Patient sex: F
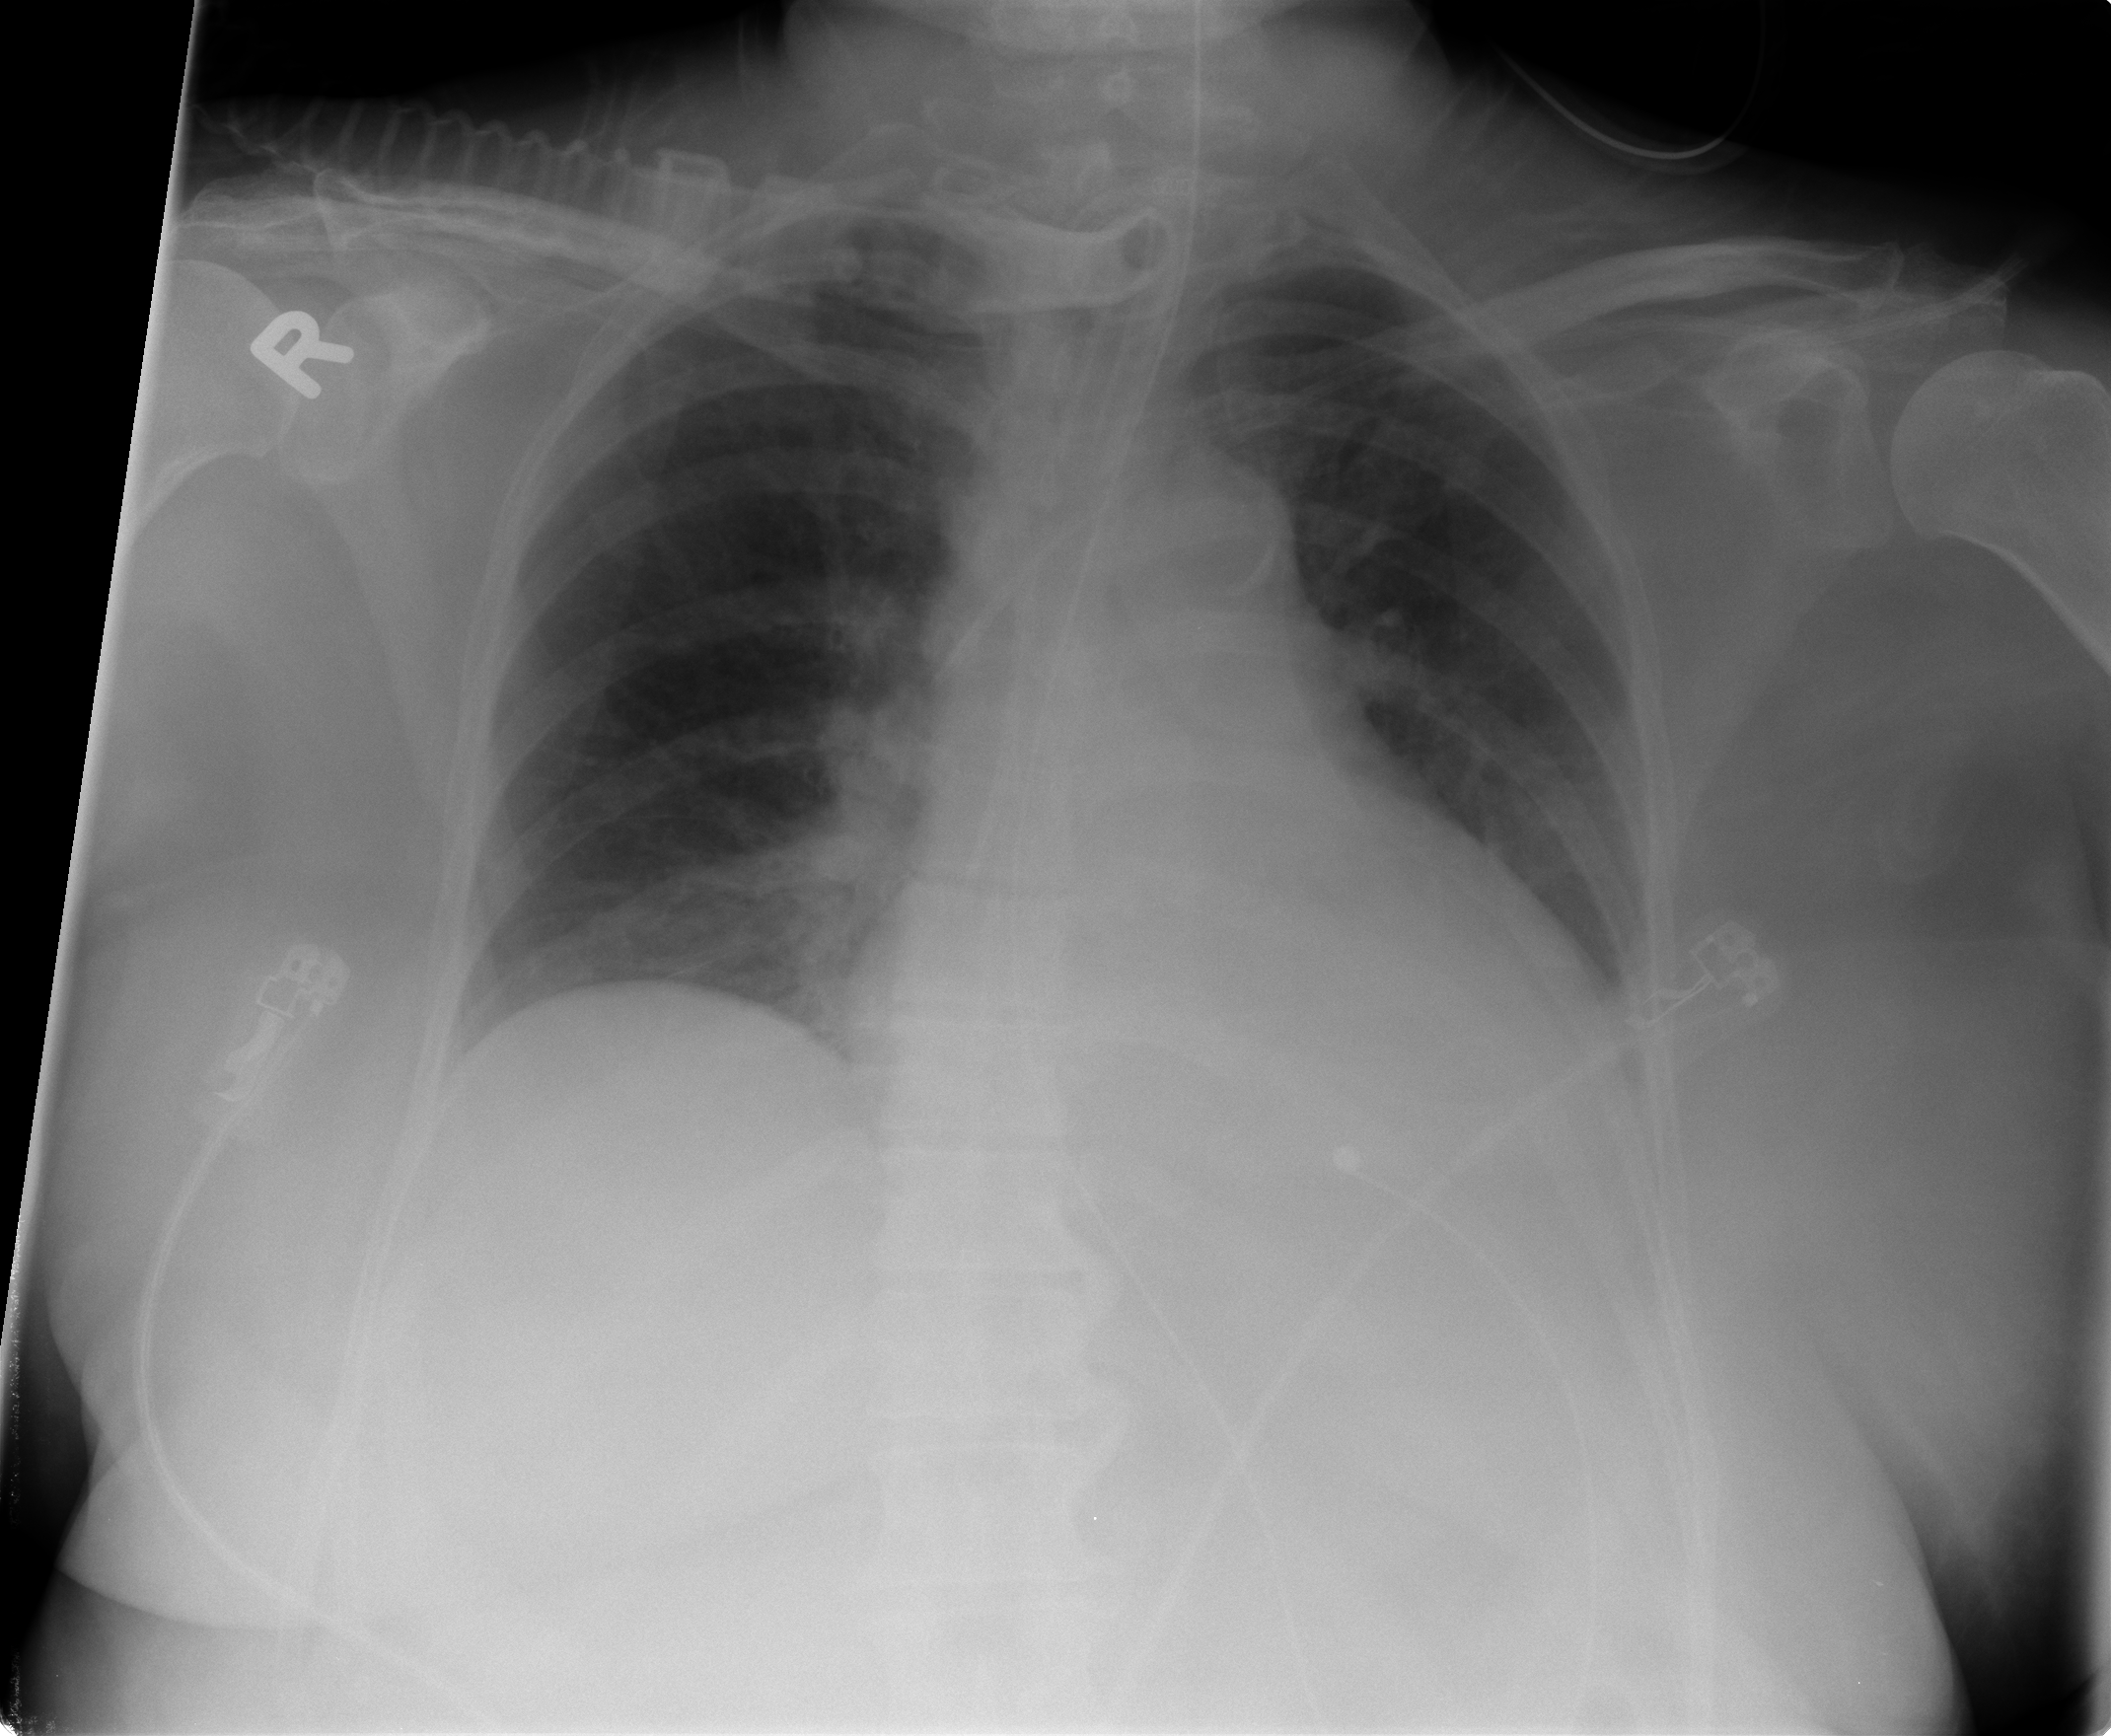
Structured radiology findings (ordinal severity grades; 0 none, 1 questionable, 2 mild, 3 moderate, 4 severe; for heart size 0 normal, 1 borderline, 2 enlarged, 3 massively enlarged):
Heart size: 1
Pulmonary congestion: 1
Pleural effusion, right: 0
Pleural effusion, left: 0
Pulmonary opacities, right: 1
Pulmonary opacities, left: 0
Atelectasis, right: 2
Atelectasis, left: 0